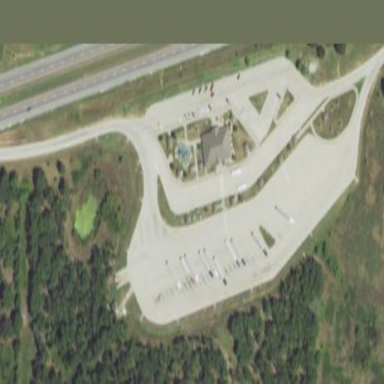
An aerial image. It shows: Rest area on the road.